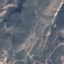
Land use / land cover: HerbaceousVegetation